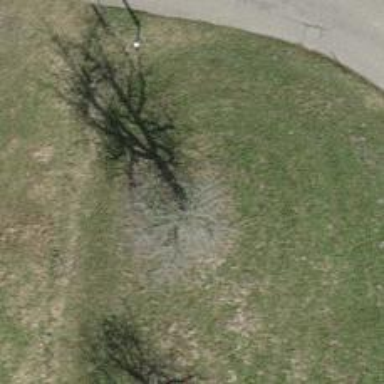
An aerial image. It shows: Urban tree adding natural touch to the cityscape.